Current action and preconditions to check: trajectory_clear

Your task: For each precondition in the list above, predict whether it will hold at this action.

Consider the current scene as observed from the mobile robot's camera, and analyze the predicted future states of all dynamic agents (e.g., people, animals, vehicles, or any moving entities) within the NEXT SECOND.

IMPORTANT: Only answer "very likely" if you are absolutely certain—based on strong, clear evidence—that a dynamic agent will violate the precondition in the predicted future state. Do NOT answer "very likely" for unlikely, ambiguous, or low-probability risks.

Ask yourself for each precondition: Is there a high probability, with clear and convincing evidence, that the predicted future states of any dynamic agent will interfere with the predicted future state of the currently executing action within the NEXT SECOND, causing that precondition to fail?

Assess the risk level based on these predictions. Use "likely" or "very likely" if motions create a clear risk of interference.

Use "neutral" or "improbable" if agents are nearby but their predicted paths are clearly diverging or non-conflicting.

Failure Risk Categories: "very improbable", "improbable", "neutral", "likely", "very likely"

Answer Format: Output ONLY the probability_of_failure value from these categories: "very improbable", "improbable", "neutral", "likely", "very likely"

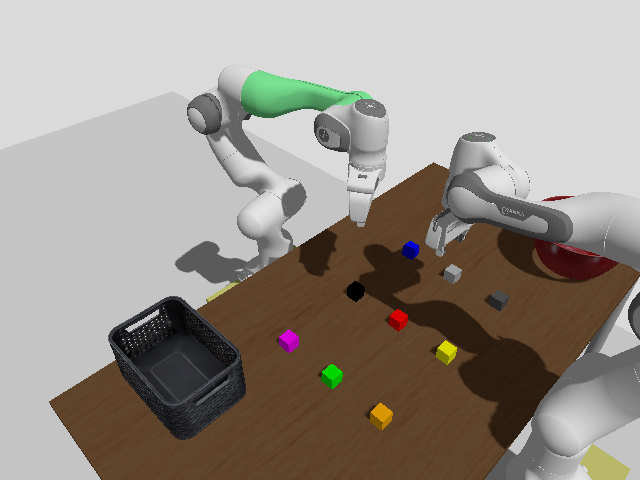

Answer: neutral